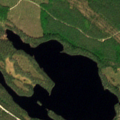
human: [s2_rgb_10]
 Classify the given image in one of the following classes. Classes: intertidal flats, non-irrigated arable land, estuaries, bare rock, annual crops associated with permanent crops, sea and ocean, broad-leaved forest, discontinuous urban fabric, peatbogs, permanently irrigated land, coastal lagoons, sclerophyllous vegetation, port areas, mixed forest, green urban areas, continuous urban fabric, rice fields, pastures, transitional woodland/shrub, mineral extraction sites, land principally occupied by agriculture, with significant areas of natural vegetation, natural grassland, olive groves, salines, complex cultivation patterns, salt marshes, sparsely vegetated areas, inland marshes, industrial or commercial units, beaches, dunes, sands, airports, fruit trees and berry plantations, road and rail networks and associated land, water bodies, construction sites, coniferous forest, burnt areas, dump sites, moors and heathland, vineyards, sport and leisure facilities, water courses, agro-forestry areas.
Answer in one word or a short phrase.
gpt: coniferous forest, mixed forest, transitional woodland/shrub, water bodies